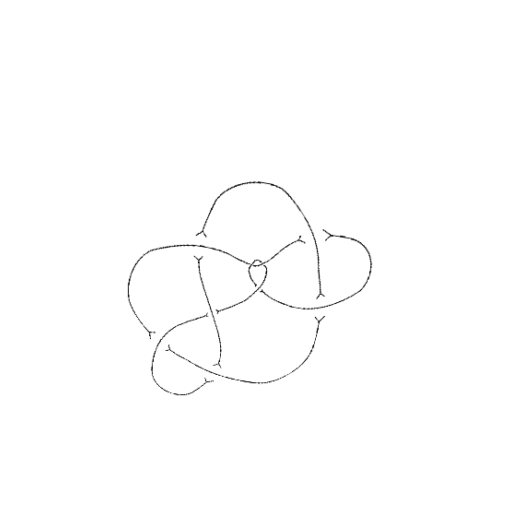
Crossing number: 9